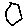
Label: hexagon